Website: ulta-beauty
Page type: billing-address
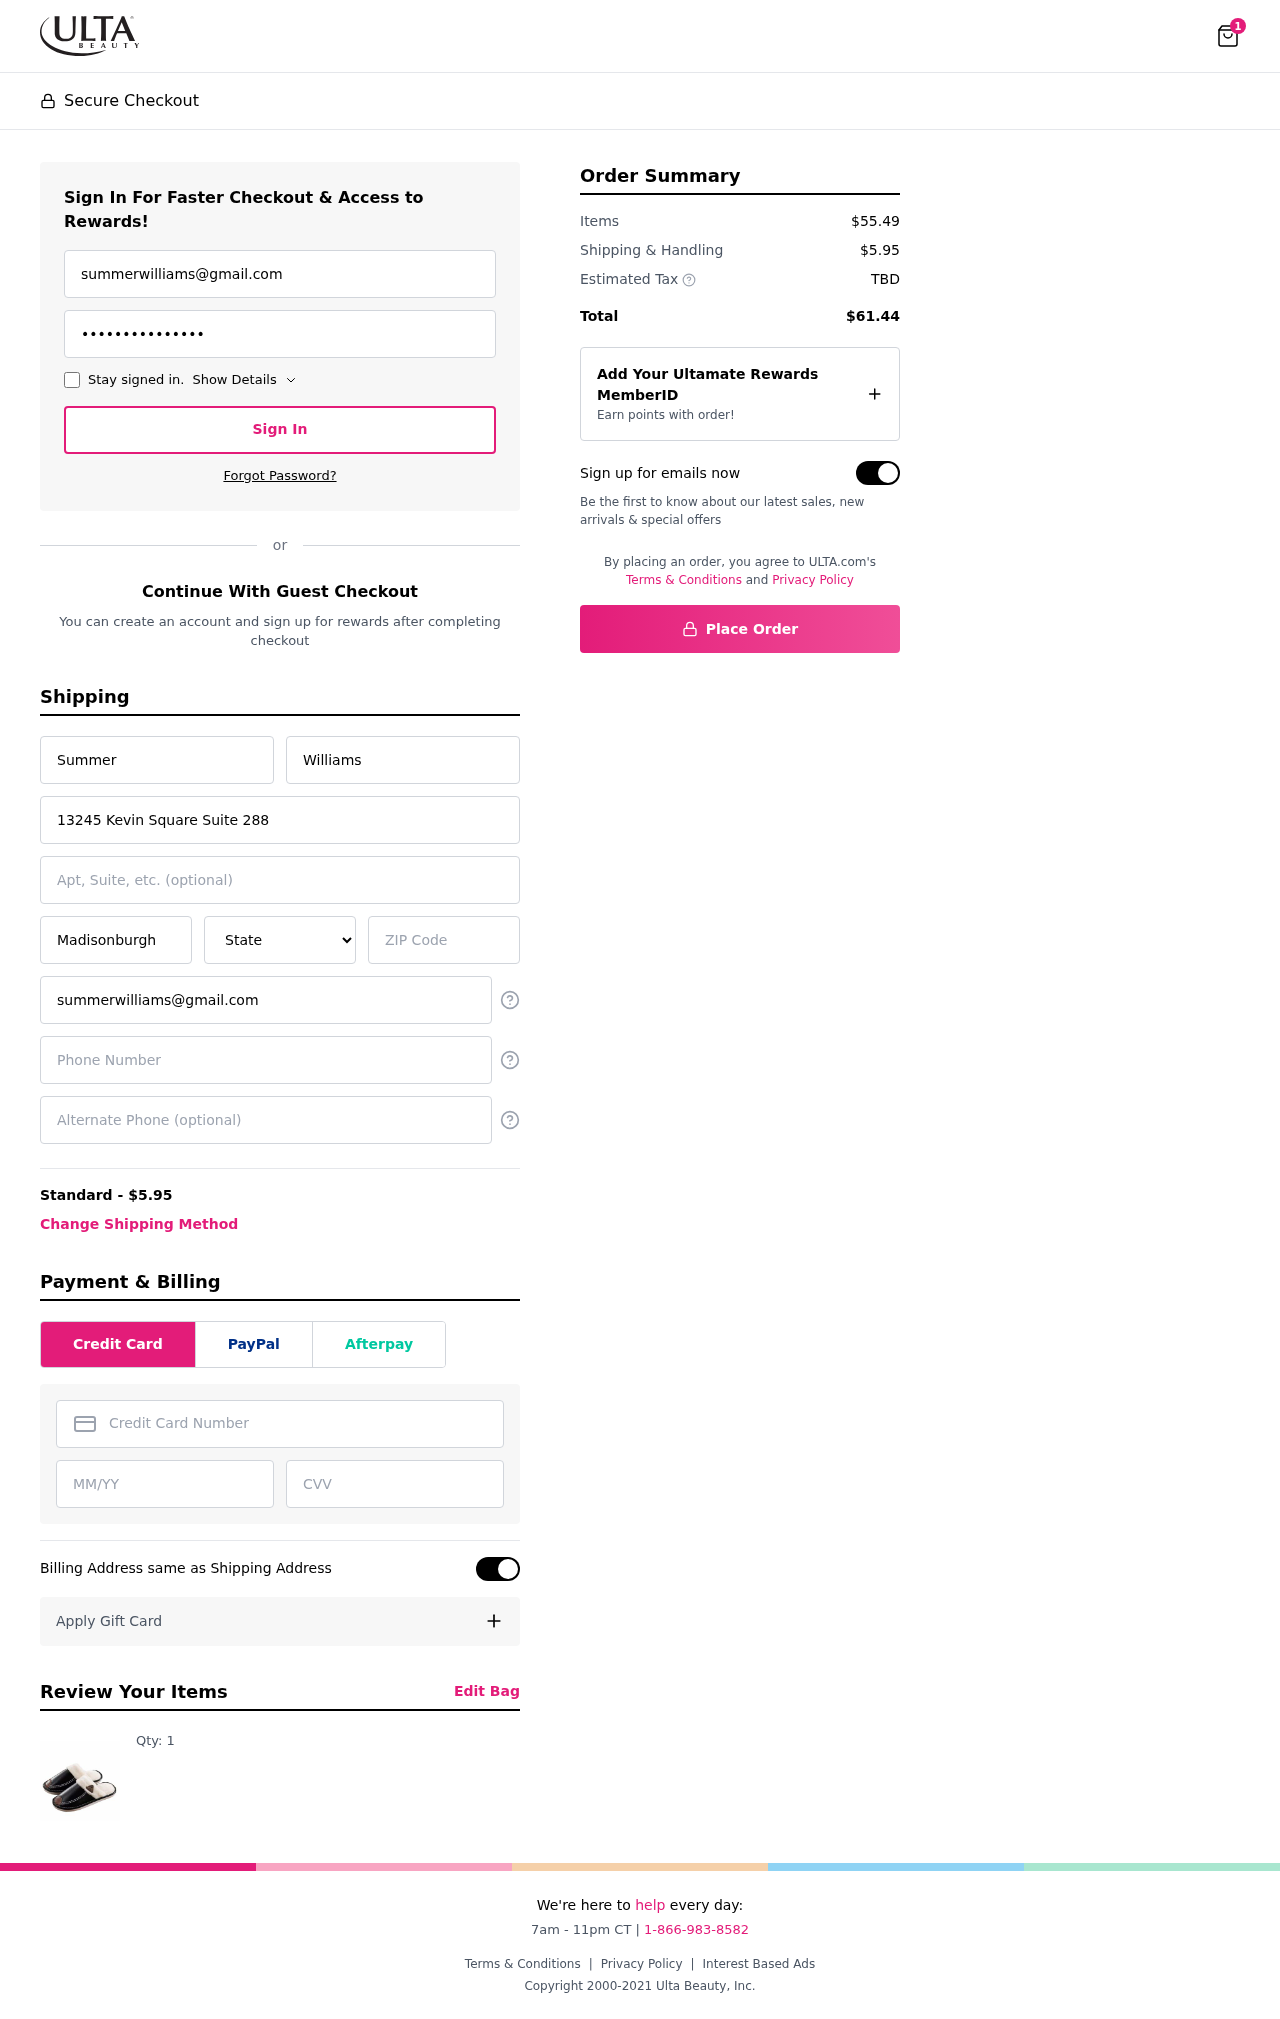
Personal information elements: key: PII_STATE
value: GU
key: PII_EMAIL
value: summerwilliams@gmail.com
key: PII_FIRSTNAME
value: Summer
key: PII_LASTNAME
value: Williams
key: PII_STREET
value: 13245 Kevin Square Suite 288
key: PII_CITY
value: Madisonburgh
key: PII_POSTCODE
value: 83511
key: PII_PHONE
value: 3884745877
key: PII_CARD_NUMBER
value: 4133 2963 3152 6414
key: PII_CARD_EXPIRY
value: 12/30
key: PII_CARD_CVV
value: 421
Product elements: key: PRODUCT1_QUANTITY
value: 1
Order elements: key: ORDER_NUM_ITEMS
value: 1
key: ORDER_SHIPPING_COST
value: $5.95
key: ORDER_SUBTOTAL
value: $55.49
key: ORDER_TOTAL
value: $61.44